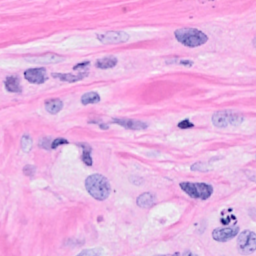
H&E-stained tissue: Breast